Question: I am reading a CSV file with Python 3/Pandas and I am struggling to access the values of a dictionary that is inside a list.
The picture below explains the problem better. I would like to access the name of the genre (e.g. Animation in the example).
If I try to do movies['genre'][0], it returns only the first row.
Thank you!

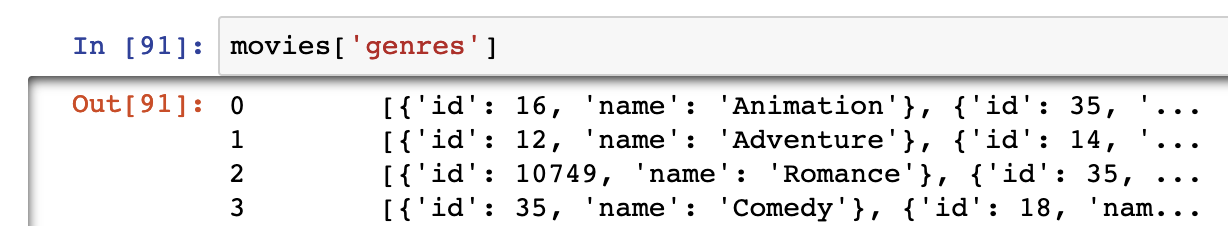
Answer: If you want all the names in 'movies['genres']':
'''
movies.genres.apply(pd.Series).melt().value.apply(pd.Series).name
'''
With the first 'apply' you'll turn the list of dicts into columns. Then 'melt' them to unpivot them and then 'apply(pd.series)' again to turn the dicts into columns.
Maybe you should use 'pd.read_csv("file.csv", squeeze=True)' in order to get a Series instead of a Dataframe.